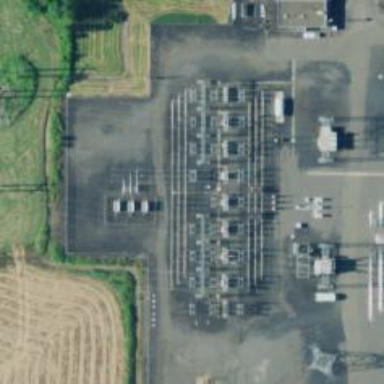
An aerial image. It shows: Outdoor switch for power.